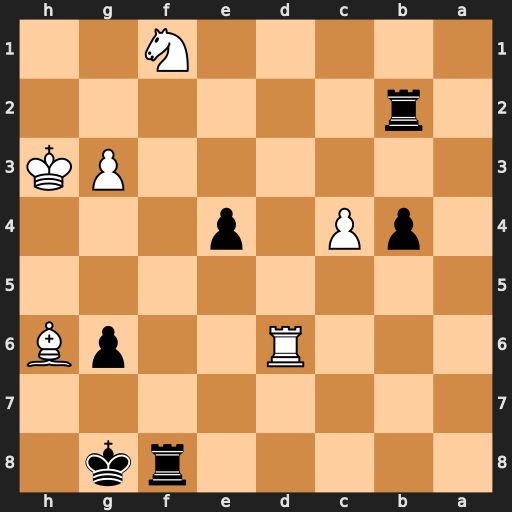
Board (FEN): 5rk1/8/3R2pB/8/1pP1p3/6PK/1r6/5N2
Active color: b
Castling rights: -
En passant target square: -
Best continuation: Rxf1 Rd8+ Kh7